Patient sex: M
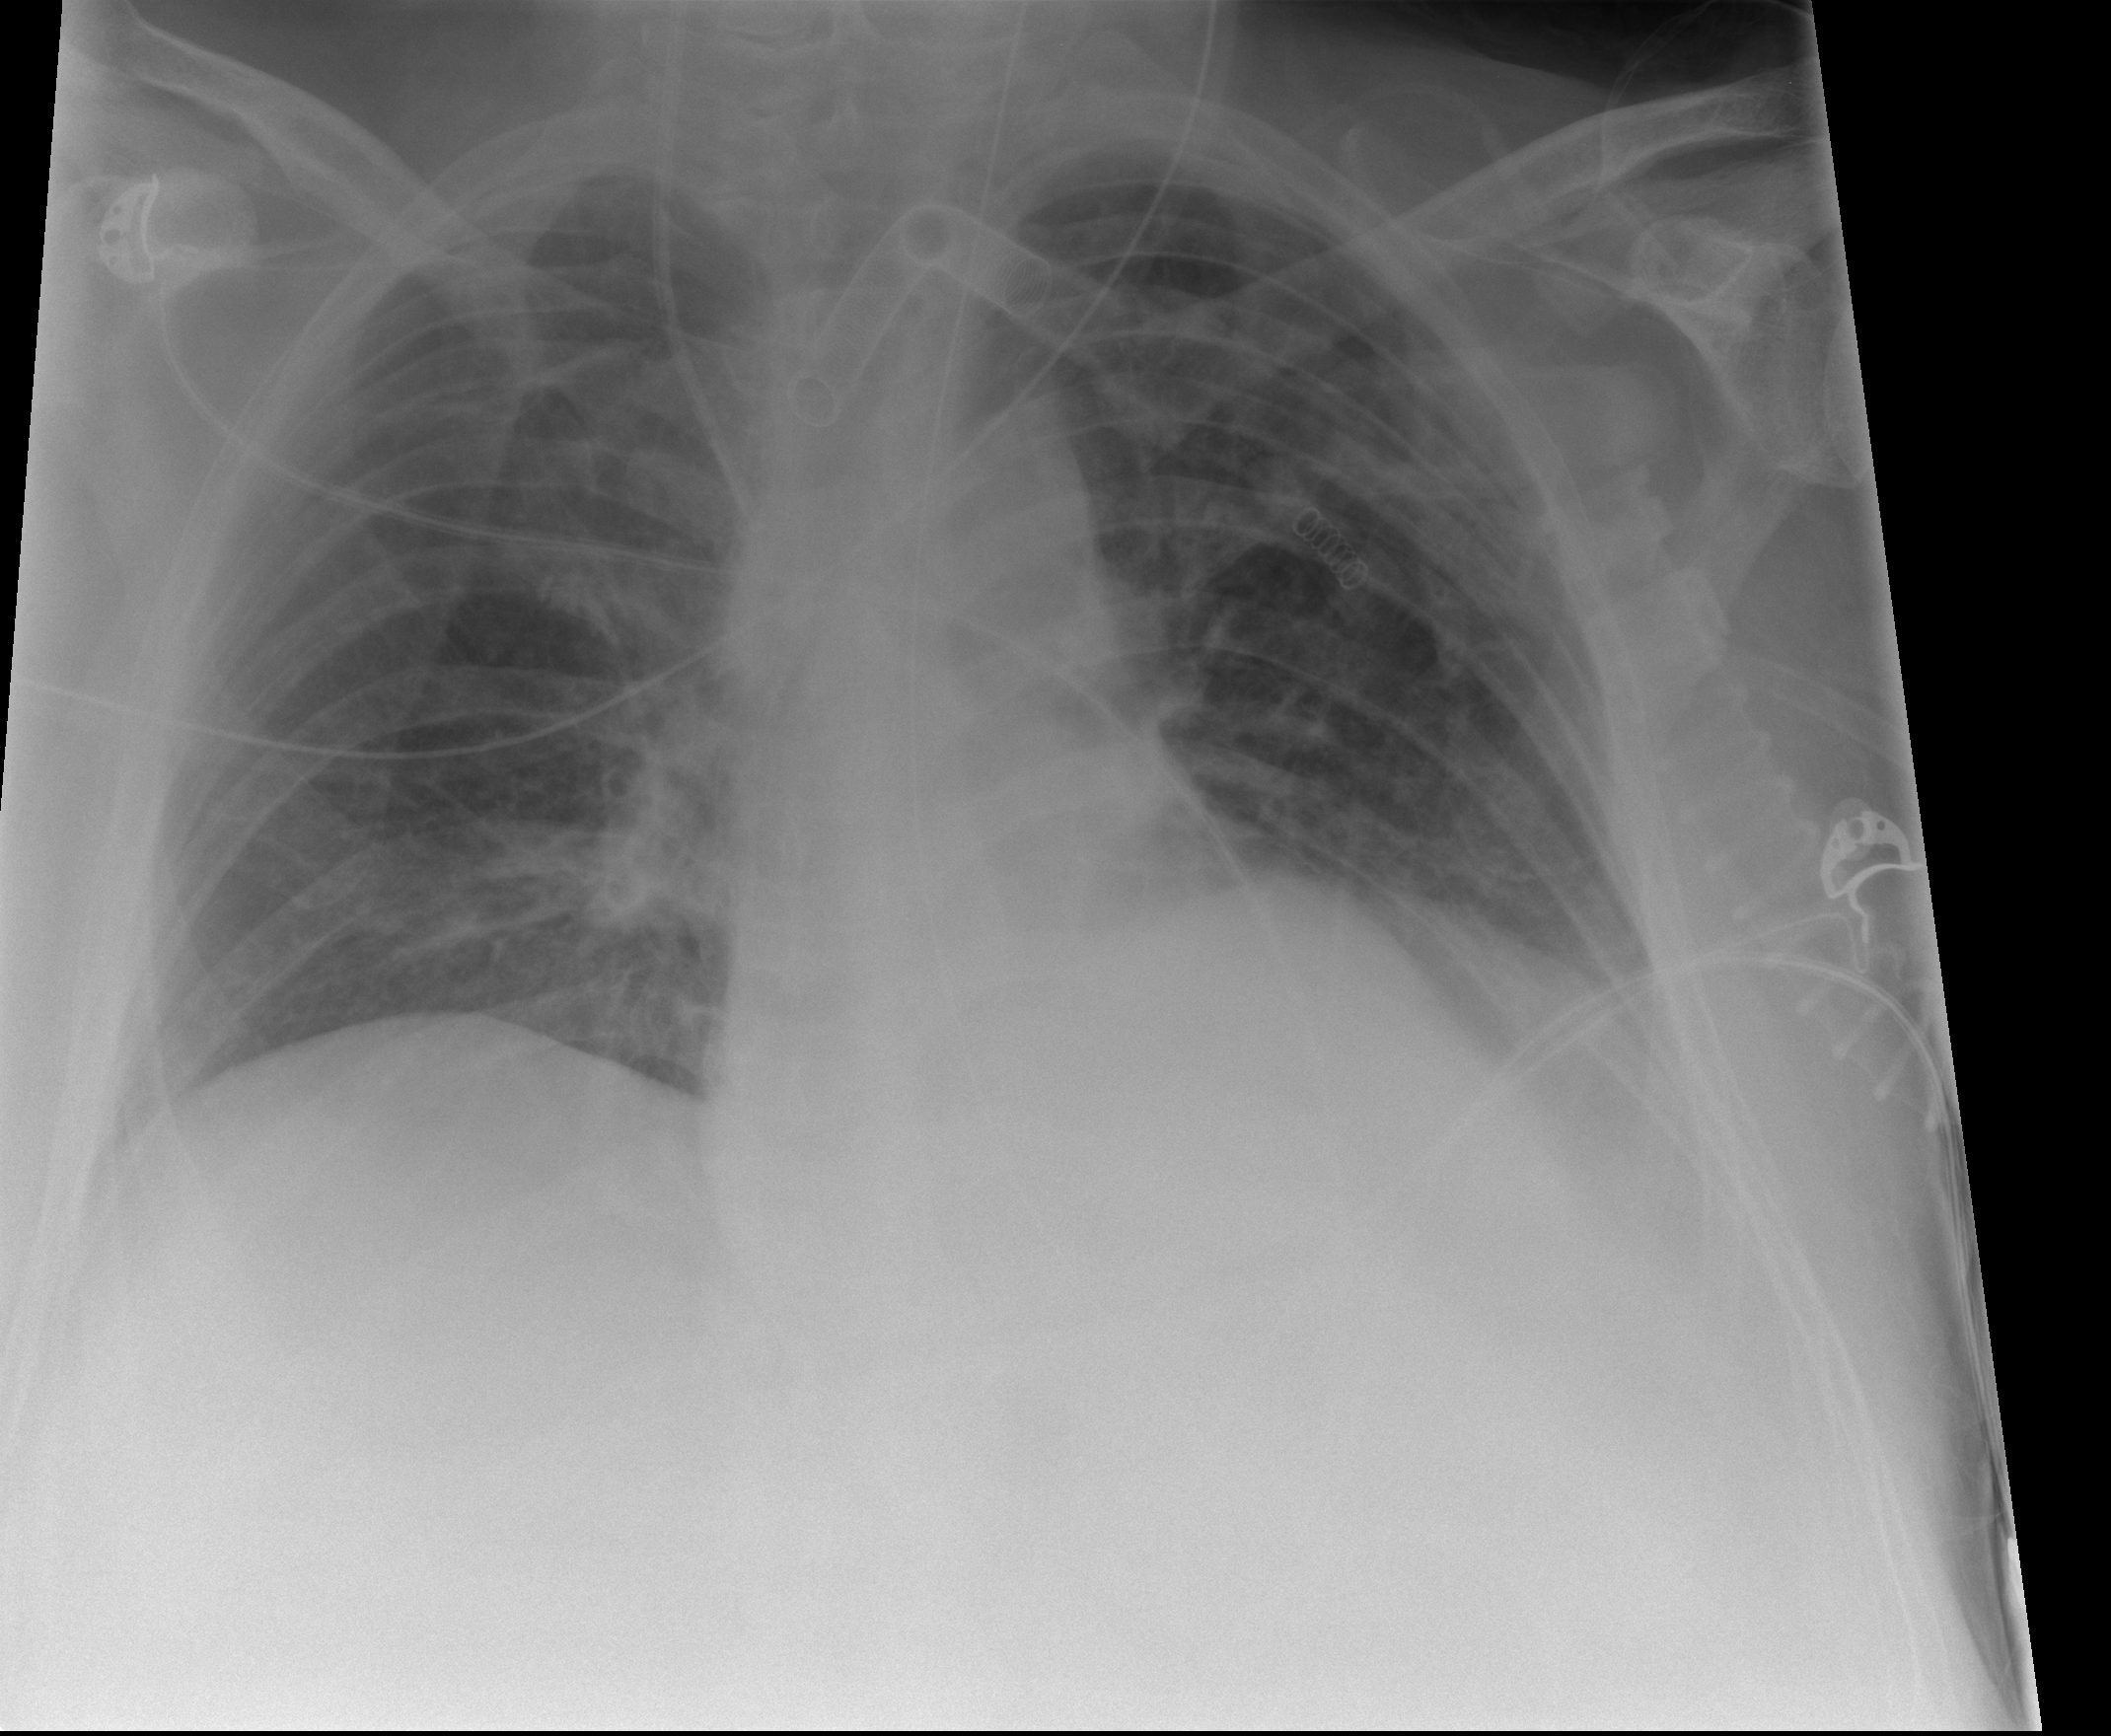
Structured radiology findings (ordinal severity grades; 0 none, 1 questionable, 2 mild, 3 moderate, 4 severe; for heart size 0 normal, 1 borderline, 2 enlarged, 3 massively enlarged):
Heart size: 0
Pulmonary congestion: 2
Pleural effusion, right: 0
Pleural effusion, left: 0
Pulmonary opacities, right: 0
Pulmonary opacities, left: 0
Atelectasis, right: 0
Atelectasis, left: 0